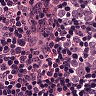
Metastatic tissue present: yes